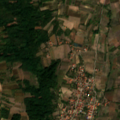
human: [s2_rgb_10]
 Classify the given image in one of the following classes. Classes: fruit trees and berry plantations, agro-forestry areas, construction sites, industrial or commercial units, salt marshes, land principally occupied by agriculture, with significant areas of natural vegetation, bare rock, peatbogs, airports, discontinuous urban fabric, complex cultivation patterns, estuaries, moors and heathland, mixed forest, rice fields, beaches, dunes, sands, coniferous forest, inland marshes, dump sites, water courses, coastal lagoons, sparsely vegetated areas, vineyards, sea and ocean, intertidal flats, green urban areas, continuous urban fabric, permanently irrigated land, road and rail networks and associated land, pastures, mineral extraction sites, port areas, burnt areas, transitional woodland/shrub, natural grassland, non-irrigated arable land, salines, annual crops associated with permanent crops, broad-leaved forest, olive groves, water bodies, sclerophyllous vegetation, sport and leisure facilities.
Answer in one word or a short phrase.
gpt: discontinuous urban fabric, complex cultivation patterns, land principally occupied by agriculture, with significant areas of natural vegetation, broad-leaved forest